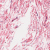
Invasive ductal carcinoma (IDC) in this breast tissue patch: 1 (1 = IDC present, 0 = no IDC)